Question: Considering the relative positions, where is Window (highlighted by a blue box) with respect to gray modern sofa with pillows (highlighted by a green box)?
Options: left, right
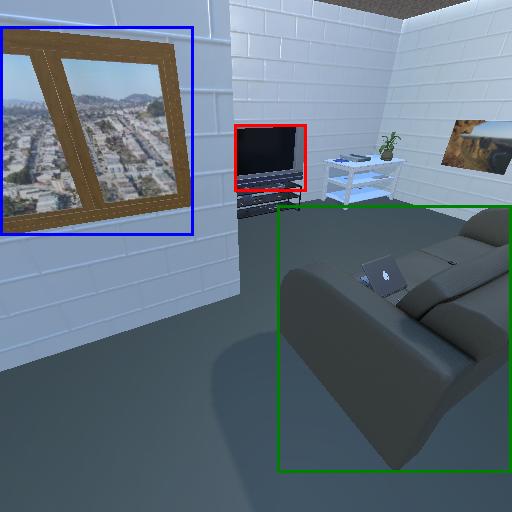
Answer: left